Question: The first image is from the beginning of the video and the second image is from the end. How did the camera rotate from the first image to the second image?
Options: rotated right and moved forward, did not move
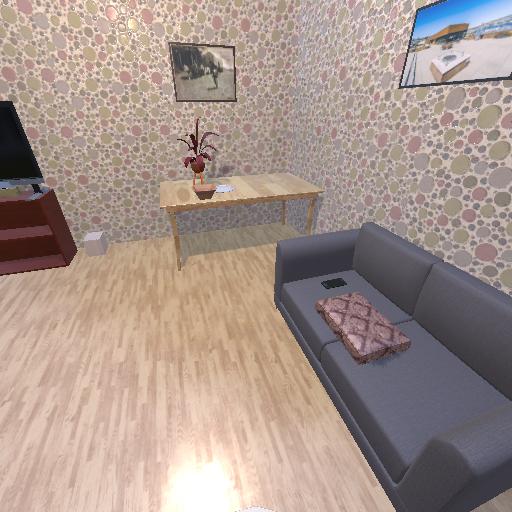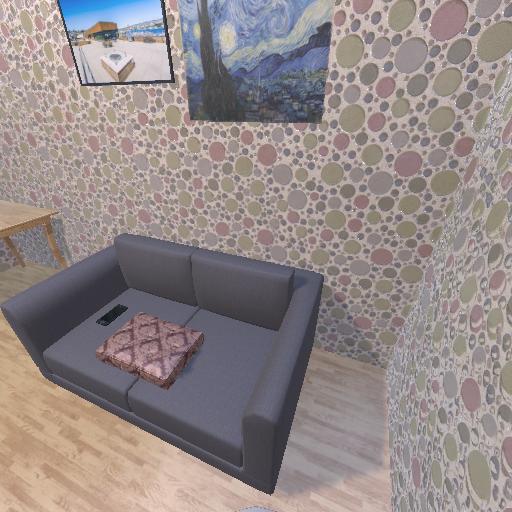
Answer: rotated right and moved forward